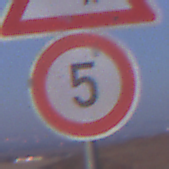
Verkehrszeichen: Geschwindigkeit5
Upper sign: KurveLinks
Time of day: SunriseSunset
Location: Outdoor (Nature)
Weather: Clear
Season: NotSpecified
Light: Natural